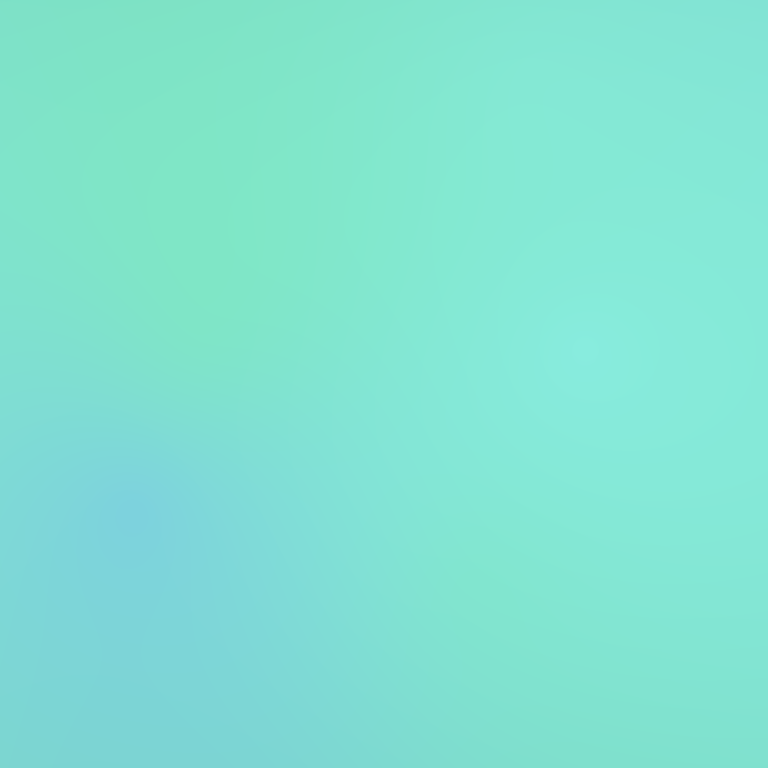
Abstract light effect, smooth gradient from soft teal to light cyan, calm atmosphere, diffuse light, no room, no furniture, no objects.